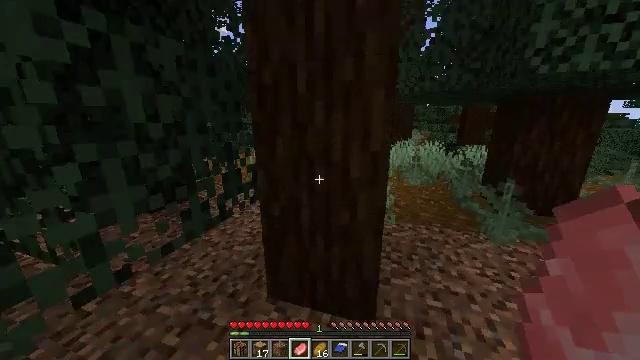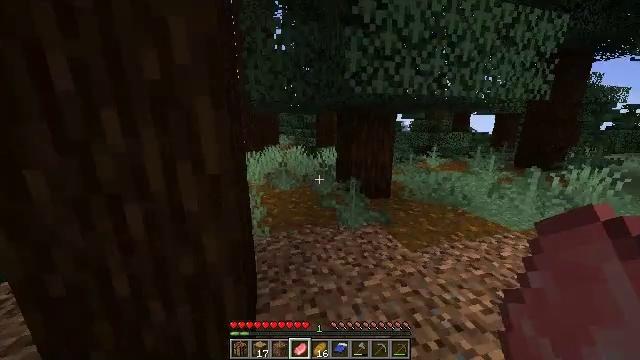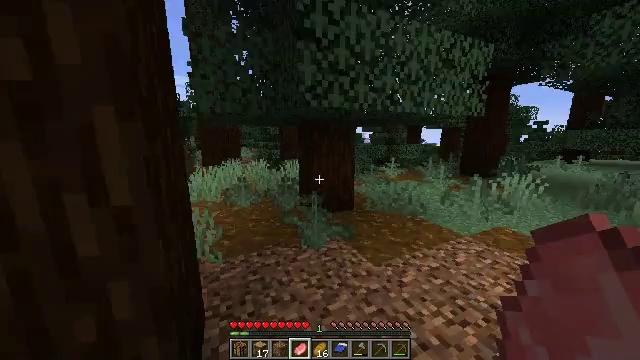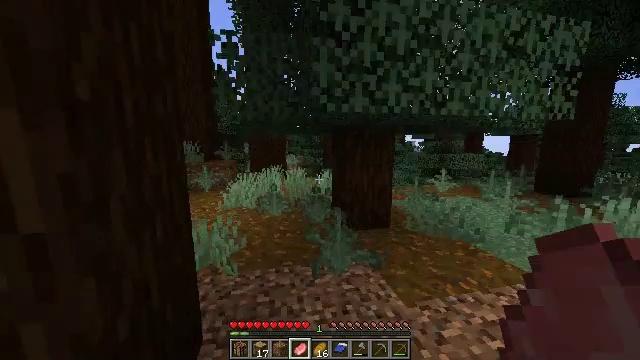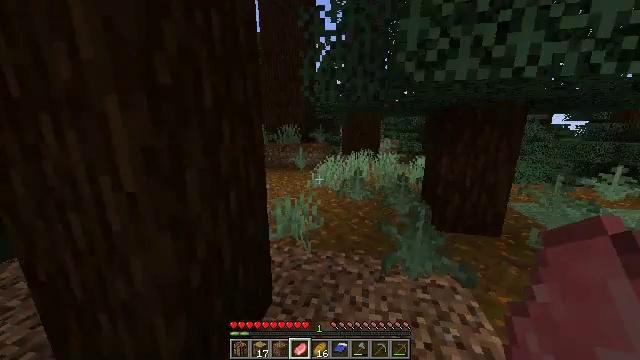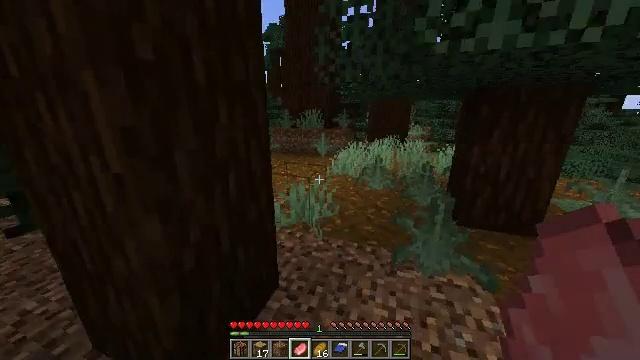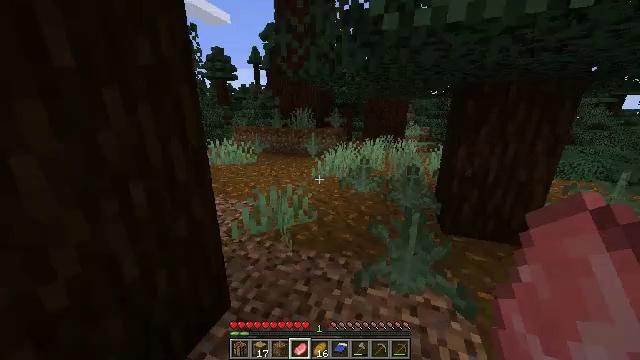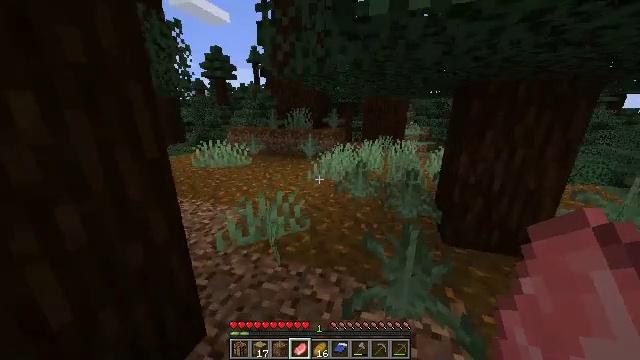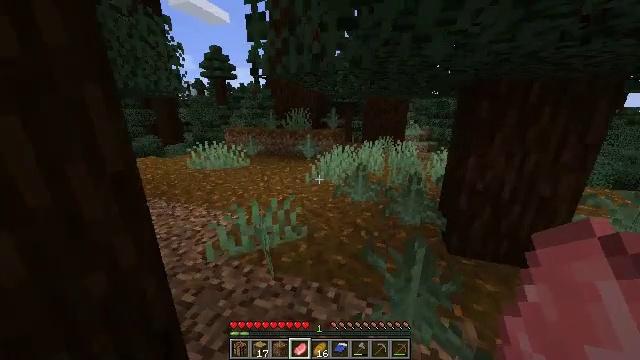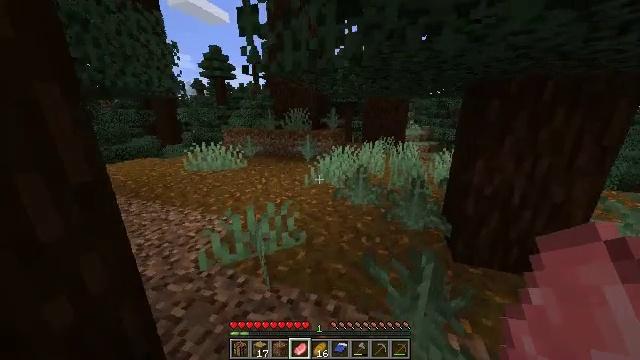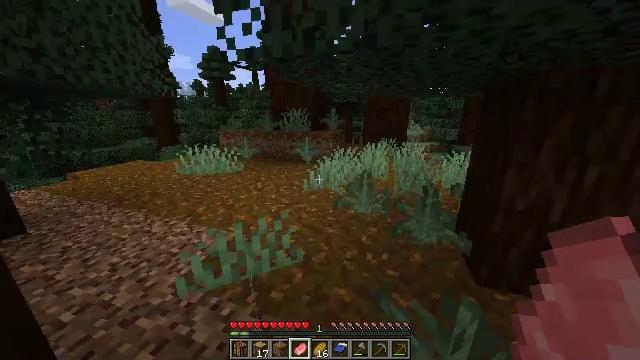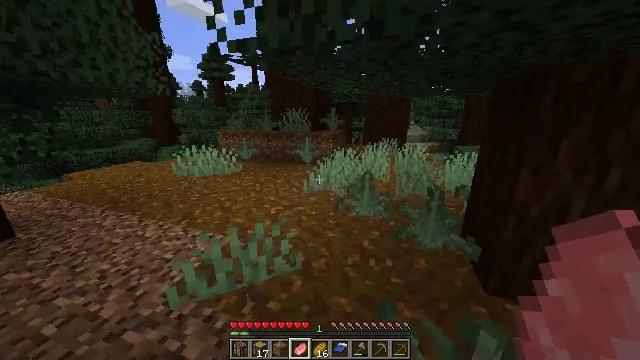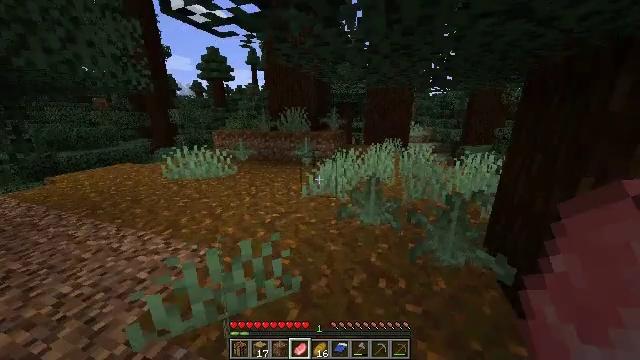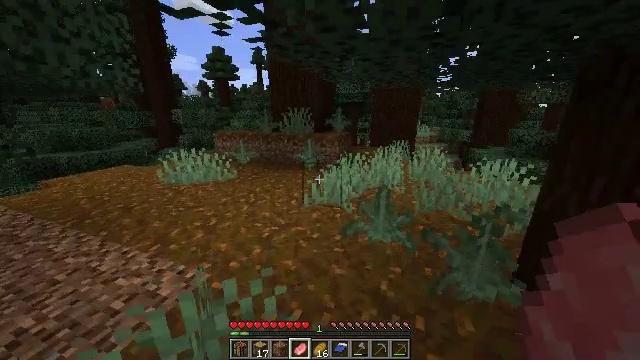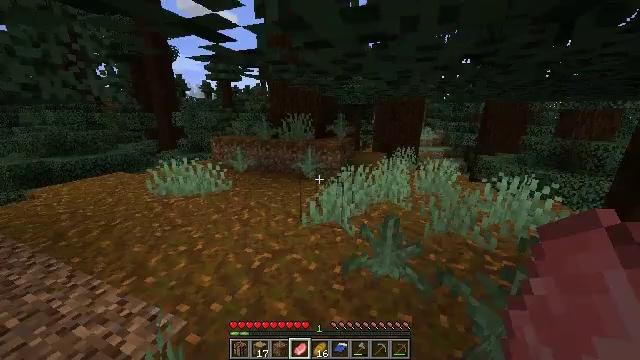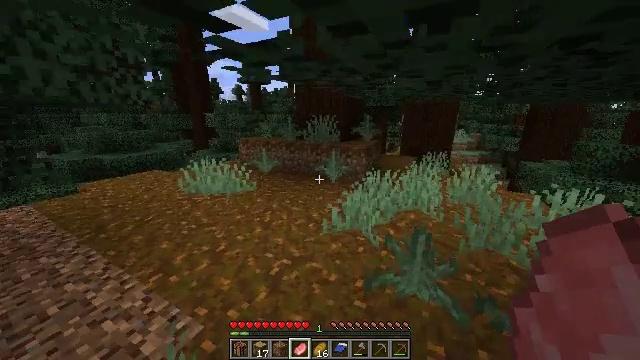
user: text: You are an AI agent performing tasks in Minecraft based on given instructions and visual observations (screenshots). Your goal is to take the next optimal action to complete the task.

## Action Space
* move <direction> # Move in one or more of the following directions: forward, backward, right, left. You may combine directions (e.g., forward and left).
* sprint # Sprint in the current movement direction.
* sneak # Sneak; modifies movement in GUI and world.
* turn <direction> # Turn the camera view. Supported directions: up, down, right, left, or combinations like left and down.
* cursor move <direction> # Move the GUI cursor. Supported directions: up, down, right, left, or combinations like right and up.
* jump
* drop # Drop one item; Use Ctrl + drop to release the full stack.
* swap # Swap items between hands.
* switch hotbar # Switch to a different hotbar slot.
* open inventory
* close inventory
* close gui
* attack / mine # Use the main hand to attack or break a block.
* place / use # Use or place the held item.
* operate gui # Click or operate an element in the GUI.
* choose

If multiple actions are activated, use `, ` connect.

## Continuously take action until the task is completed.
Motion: motion action
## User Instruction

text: Collect mossy cobblestone from a structure.
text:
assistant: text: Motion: move forward and move right, turn right and up
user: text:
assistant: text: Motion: move forward and move right, turn right and up
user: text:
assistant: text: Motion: move forward and move right, turn left and up
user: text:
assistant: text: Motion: move forward and move right, turn left and down
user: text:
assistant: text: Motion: move forward and move right, turn left and down
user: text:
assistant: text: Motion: move forward and move right
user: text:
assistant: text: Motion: move forward
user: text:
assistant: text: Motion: move forward
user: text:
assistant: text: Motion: move forward
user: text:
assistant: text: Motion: move forward
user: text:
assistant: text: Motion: move forward
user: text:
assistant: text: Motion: move forward
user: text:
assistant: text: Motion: move forward, turn left
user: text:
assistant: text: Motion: move forward, jump
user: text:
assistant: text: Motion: move forward, turn left, jump
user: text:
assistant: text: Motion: move forward, turn left and down, jump
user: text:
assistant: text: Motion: move forward, jump
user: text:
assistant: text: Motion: move forward, jump
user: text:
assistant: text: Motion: move forward, turn left, jump
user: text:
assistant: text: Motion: move forward, turn left
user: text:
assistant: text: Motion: move forward and move left, turn left, jump
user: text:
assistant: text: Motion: move forward and move left, turn left, jump
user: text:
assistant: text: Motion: move forward and move left, jump
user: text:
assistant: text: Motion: move forward and move left, jump
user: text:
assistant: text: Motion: move forward and move left, jump
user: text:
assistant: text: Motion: move forward and move left
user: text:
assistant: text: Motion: move forward and move left, jump
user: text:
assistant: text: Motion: move forward, jump
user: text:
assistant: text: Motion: move forward
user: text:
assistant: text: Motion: move forward